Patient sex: M
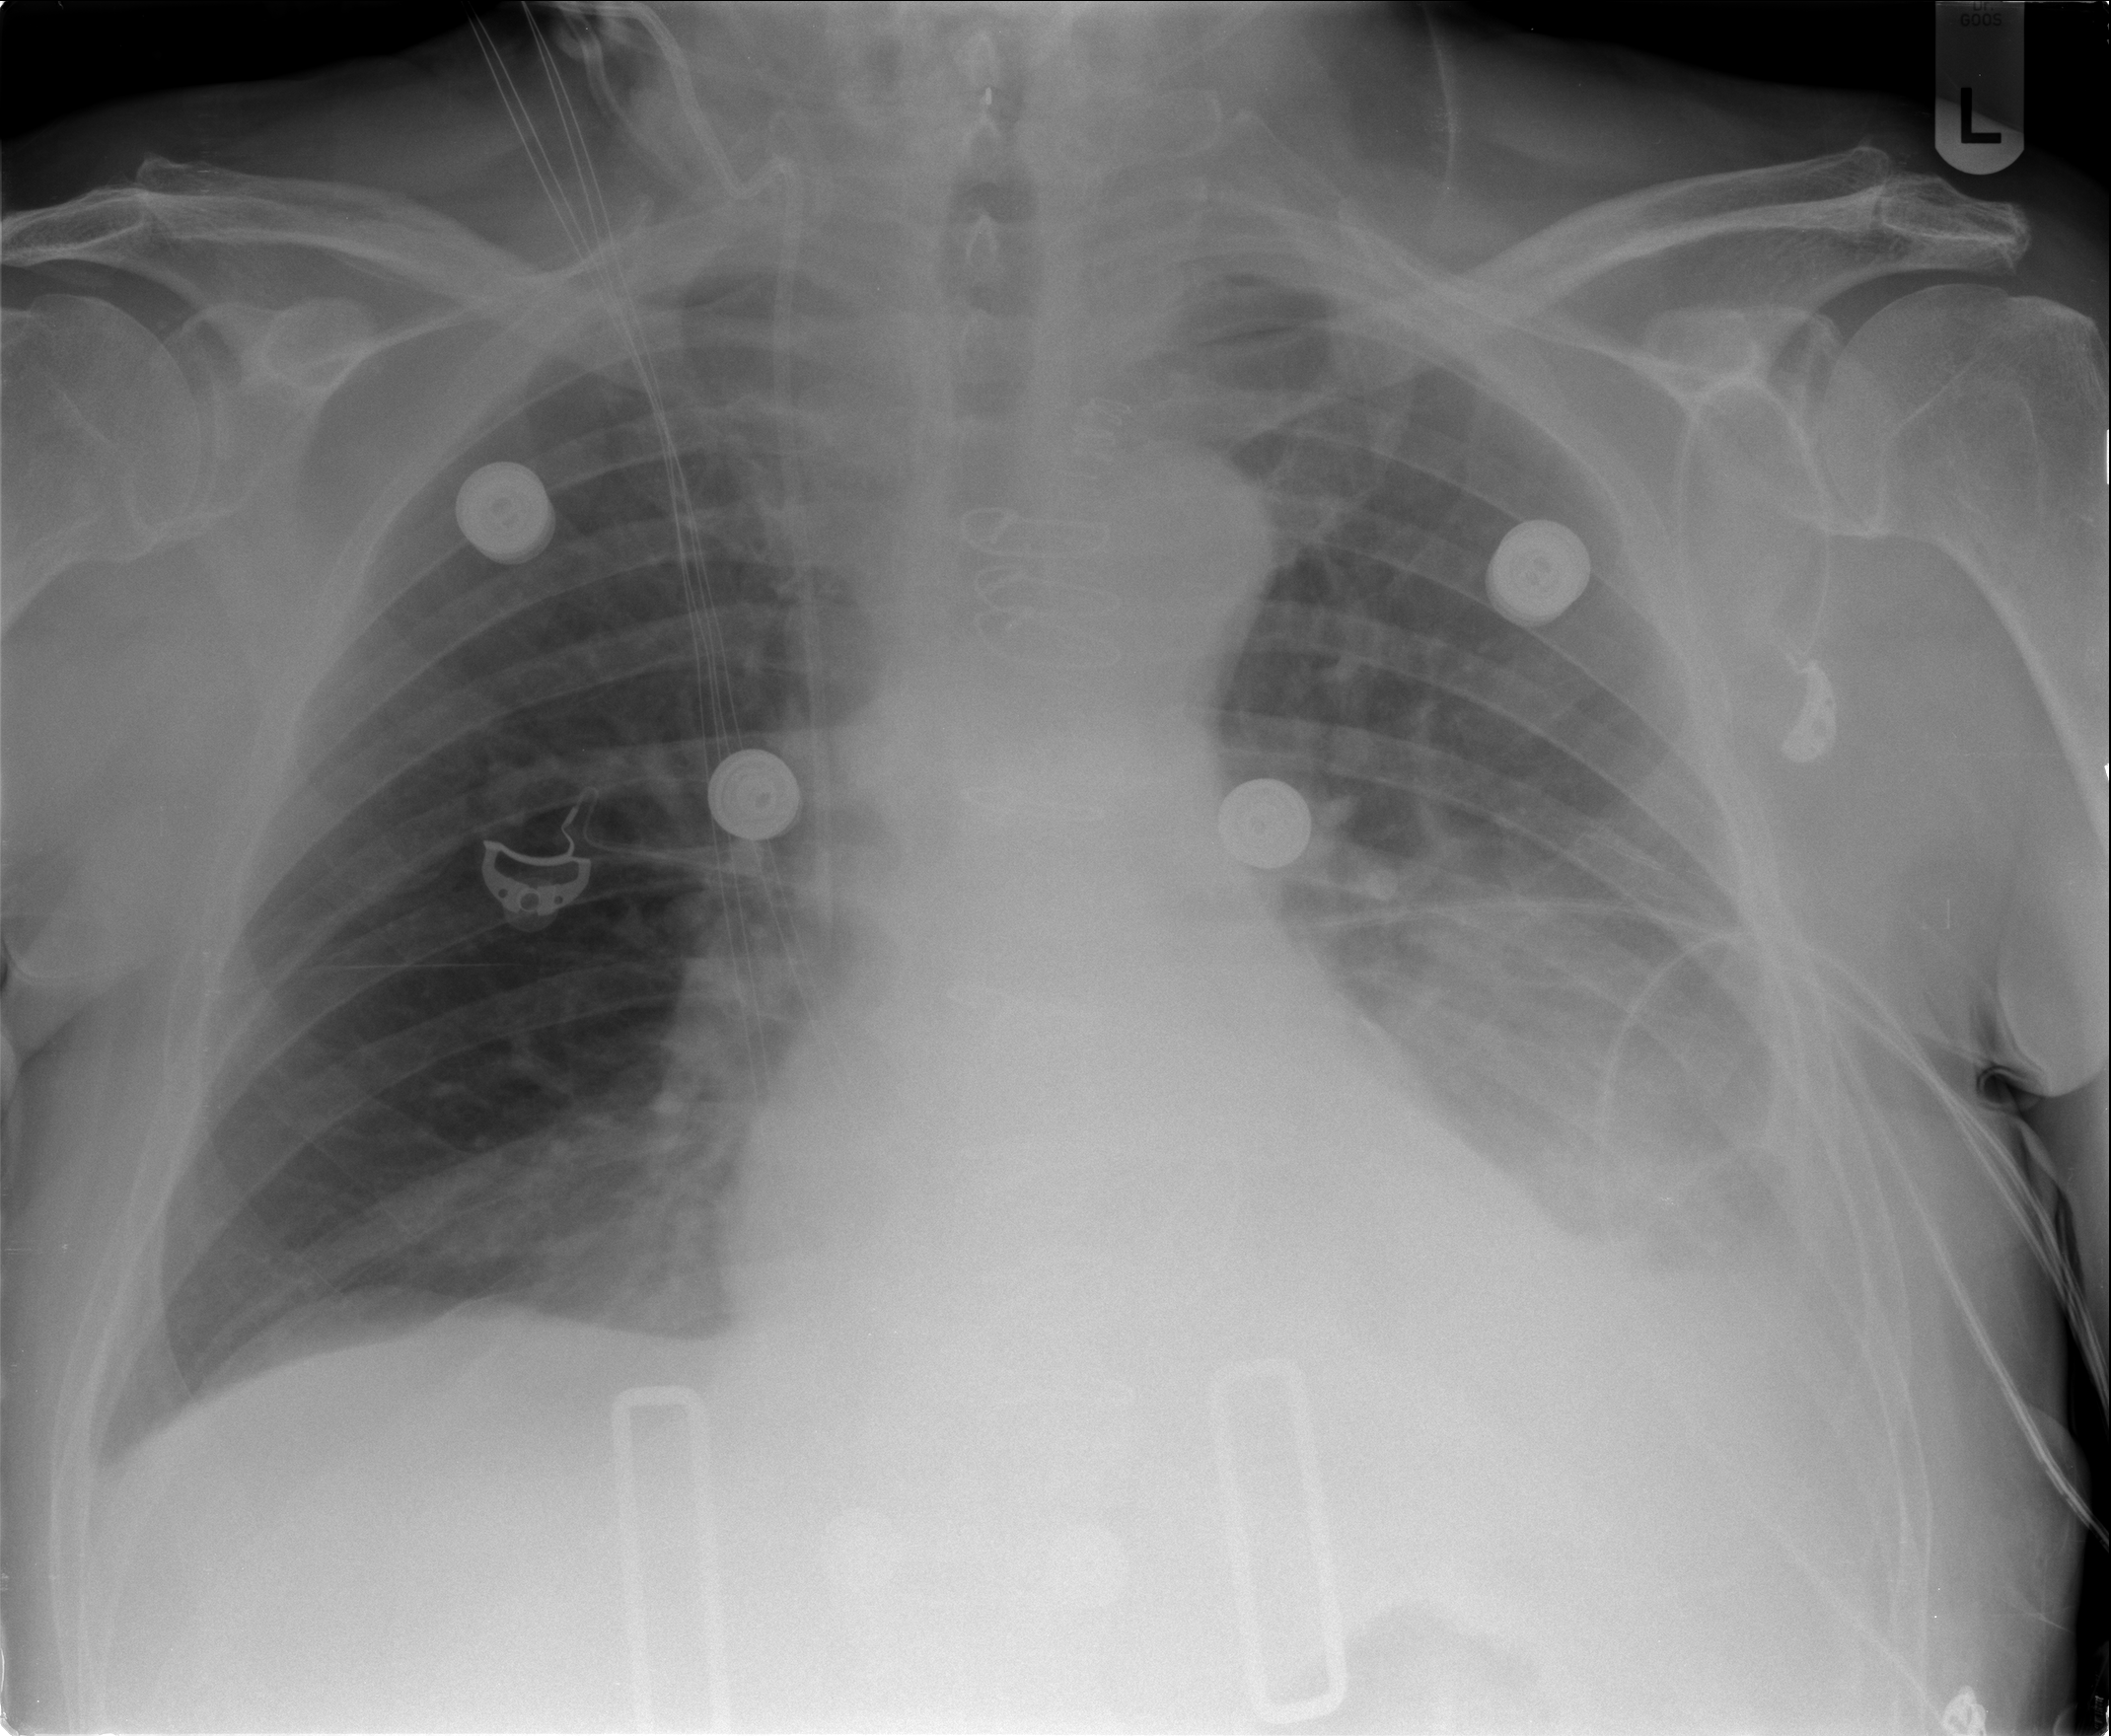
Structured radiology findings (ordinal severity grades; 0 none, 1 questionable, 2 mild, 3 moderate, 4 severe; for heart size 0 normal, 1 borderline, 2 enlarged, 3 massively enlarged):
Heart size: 1
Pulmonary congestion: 2
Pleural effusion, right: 0
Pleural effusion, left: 2
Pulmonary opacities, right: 0
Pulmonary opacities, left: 0
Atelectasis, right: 0
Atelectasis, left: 2